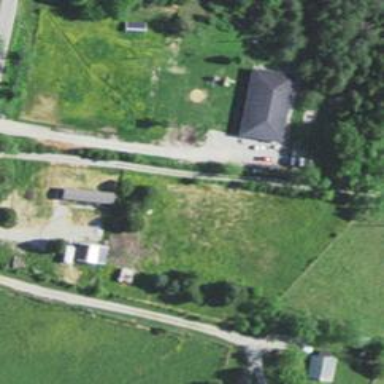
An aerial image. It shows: Driveway.